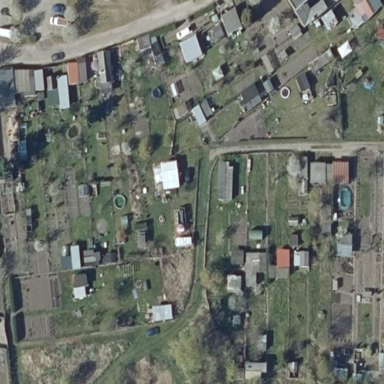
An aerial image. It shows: Area designated for allotments.